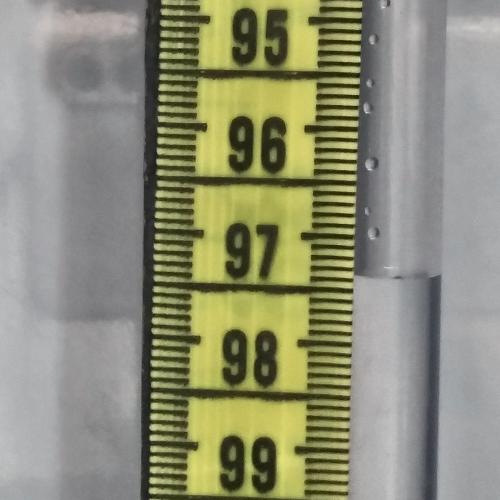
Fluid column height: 97.4 cm